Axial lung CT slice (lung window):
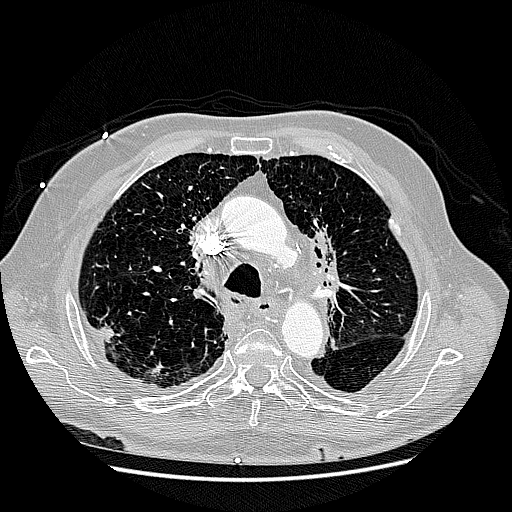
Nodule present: yes
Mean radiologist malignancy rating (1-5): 4.667